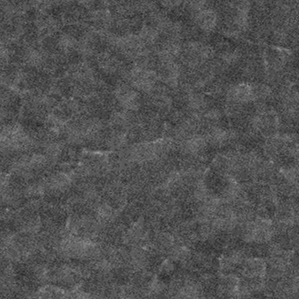
Label: frost